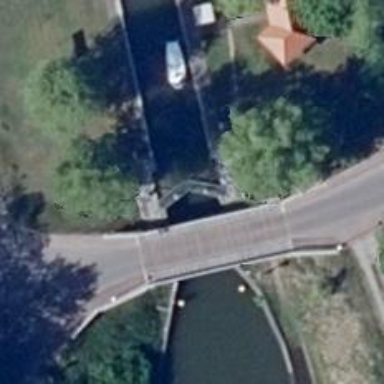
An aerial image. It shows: River with lock obstacle.